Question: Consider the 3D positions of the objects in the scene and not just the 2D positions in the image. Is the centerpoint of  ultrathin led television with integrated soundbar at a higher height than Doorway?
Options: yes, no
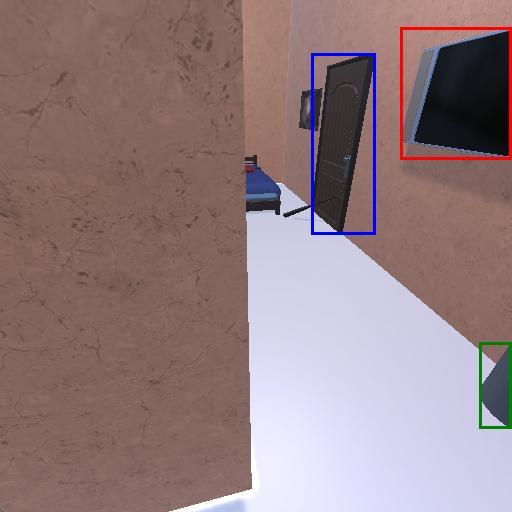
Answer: yes